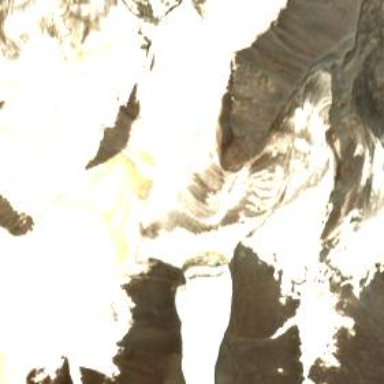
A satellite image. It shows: Stunning view of glacier.